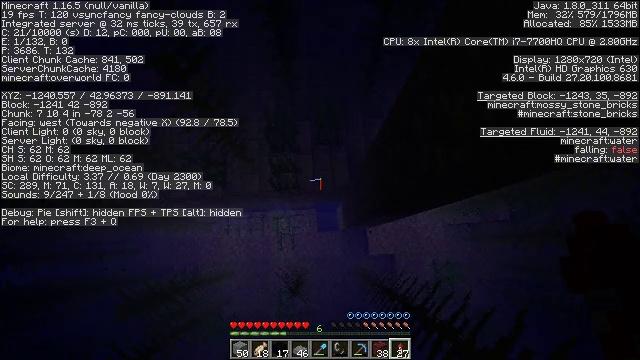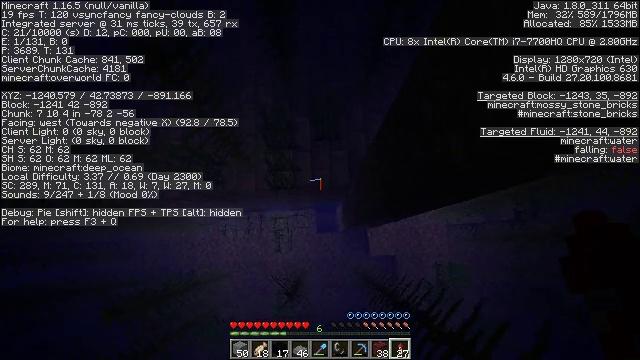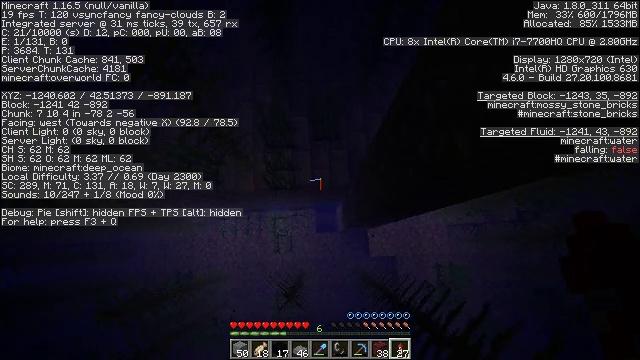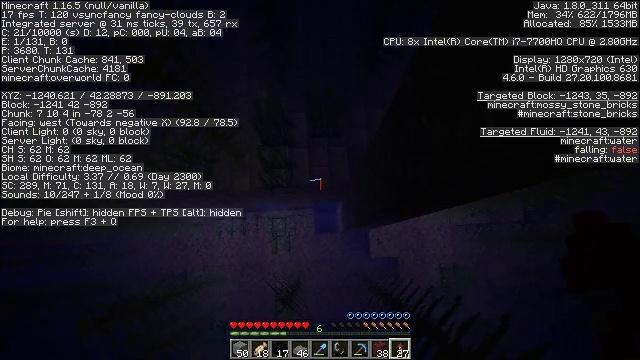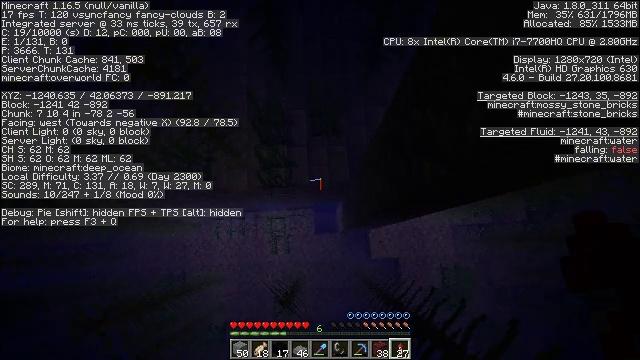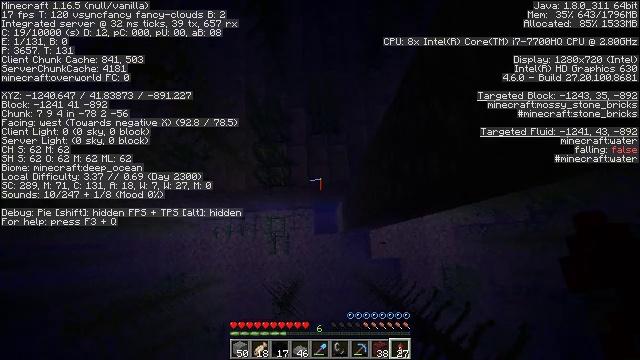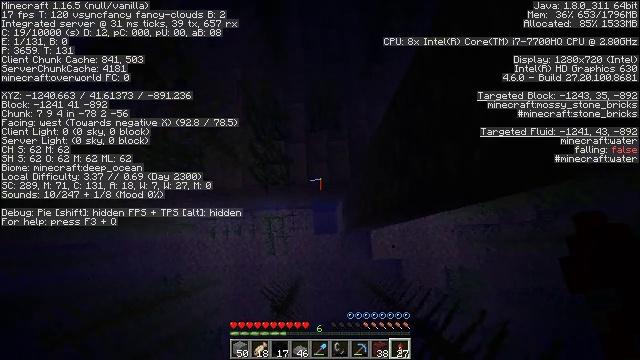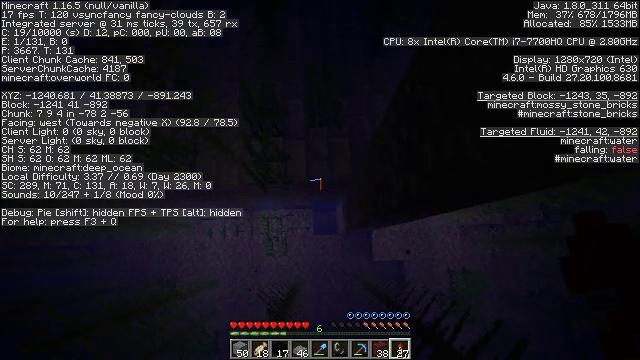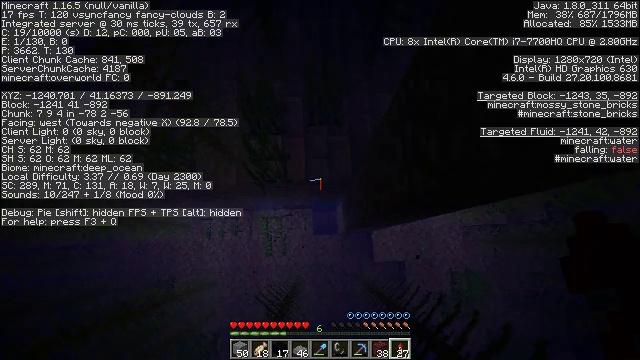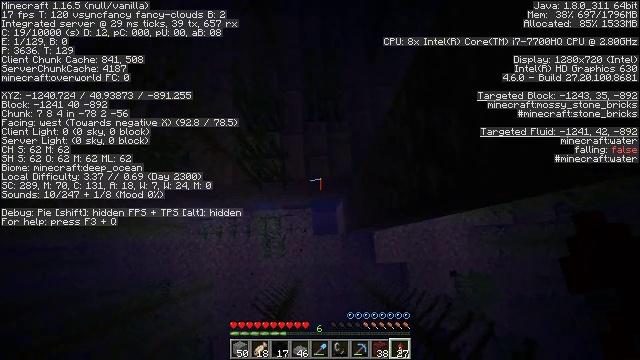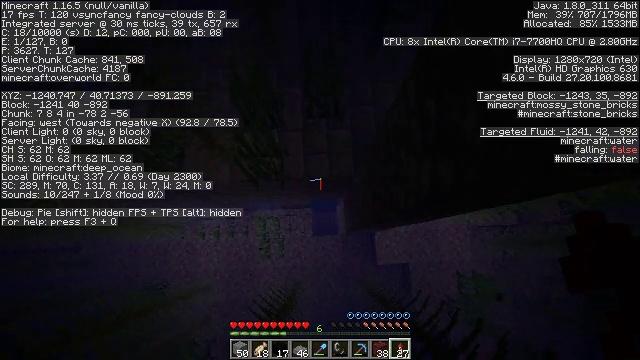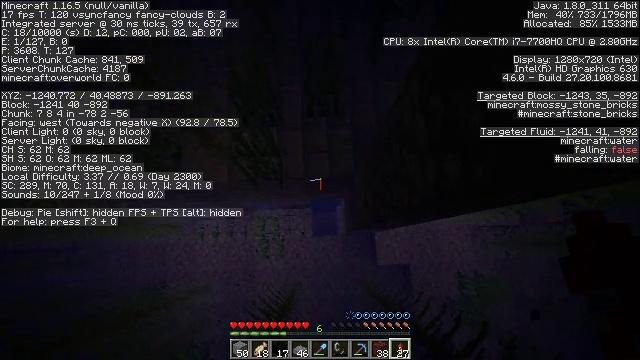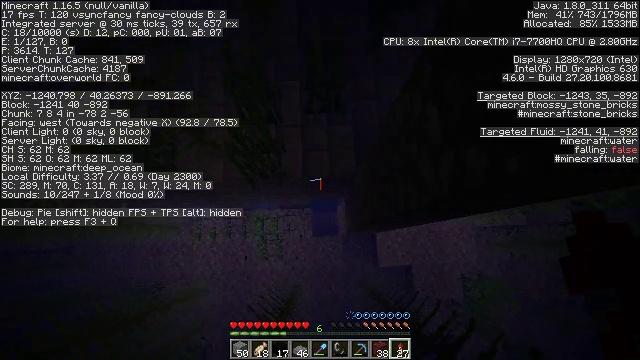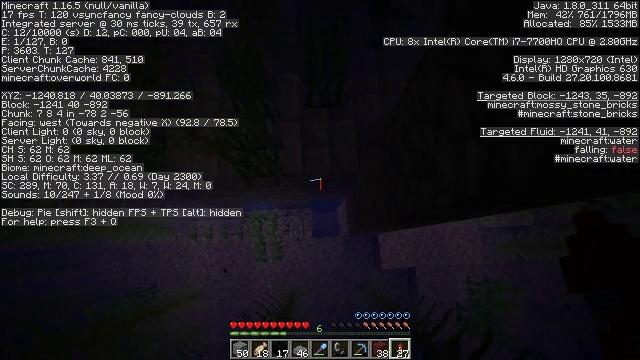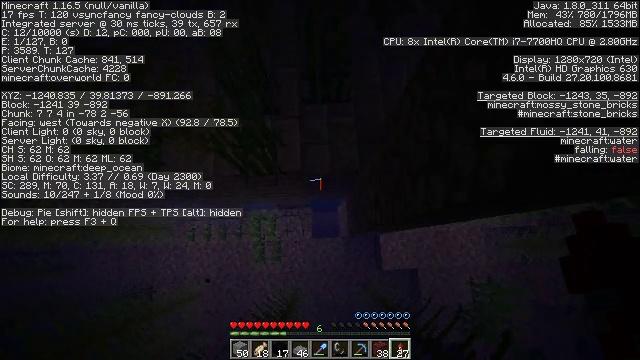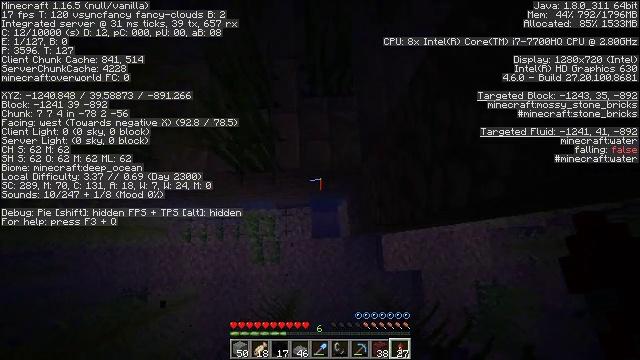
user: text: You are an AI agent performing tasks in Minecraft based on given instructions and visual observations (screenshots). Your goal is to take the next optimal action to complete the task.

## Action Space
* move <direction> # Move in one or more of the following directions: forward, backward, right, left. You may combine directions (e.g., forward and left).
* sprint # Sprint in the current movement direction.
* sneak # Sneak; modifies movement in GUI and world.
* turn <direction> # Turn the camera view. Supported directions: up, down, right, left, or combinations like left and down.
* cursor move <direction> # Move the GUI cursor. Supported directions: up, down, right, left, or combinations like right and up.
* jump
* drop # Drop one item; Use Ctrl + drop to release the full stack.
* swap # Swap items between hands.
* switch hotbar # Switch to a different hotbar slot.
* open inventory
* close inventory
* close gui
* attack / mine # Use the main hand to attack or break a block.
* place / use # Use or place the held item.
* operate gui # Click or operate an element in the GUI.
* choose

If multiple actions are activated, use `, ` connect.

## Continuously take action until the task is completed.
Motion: motion action
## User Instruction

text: Gather black concrete powder from the ground.
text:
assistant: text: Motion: move forward and move right, sneak
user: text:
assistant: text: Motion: move forward, sneak
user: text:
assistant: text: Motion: sneak
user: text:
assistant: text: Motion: sneak
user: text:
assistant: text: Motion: sneak
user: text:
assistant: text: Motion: move forward, sneak
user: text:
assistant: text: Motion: move forward, sneak
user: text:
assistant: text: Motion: move forward, sneak
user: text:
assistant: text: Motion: move forward, sneak
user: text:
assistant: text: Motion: move forward, sneak
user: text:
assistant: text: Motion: move forward, sneak
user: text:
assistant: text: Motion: move forward, sneak
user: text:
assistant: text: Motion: sneak
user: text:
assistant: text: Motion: sneak
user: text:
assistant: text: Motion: sneak
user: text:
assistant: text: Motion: sneak
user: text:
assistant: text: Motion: sneak
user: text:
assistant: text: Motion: move forward, sneak
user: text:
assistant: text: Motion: move forward and move right, sneak
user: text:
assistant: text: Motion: move forward and move right, sneak
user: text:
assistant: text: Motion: move forward and move right, sneak
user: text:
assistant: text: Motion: move forward and move right, sneak
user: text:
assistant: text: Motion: move forward and move right, sneak
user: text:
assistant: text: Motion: move forward and move right, sneak
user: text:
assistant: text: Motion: move forward and move right, sneak
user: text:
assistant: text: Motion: move forward and move right, sneak
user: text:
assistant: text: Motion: move forward and move right, sneak
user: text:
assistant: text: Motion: move forward and move right, sneak
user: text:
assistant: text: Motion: move forward, sneak
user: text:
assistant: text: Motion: move forward, sneak